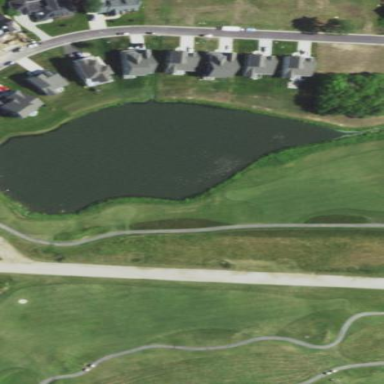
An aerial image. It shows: Water hazard in golf course. The hazard is natural water feature.